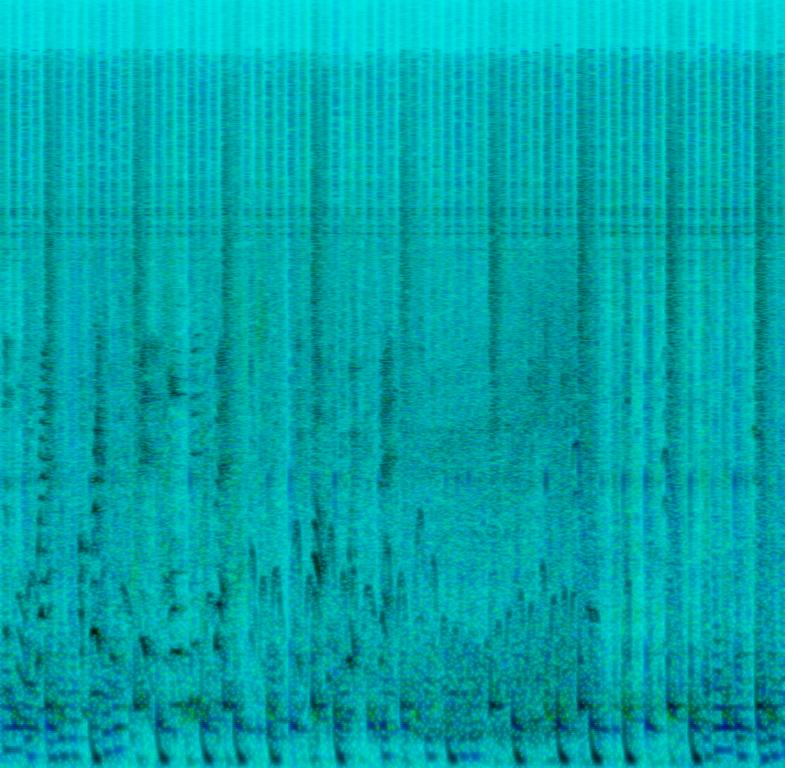
The low quality recording features a hip hop song that consists of a flat male vocal rapping over punchy kick and snare hits, shimmering hi hats, DJ scratching sound effects and groovy bass. It sounds energetic, upbeat and groovy.